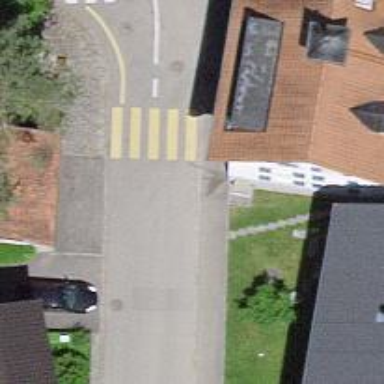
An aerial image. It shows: Uncontrolled zebra crossing on the road.